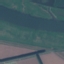
Land use / land cover: River